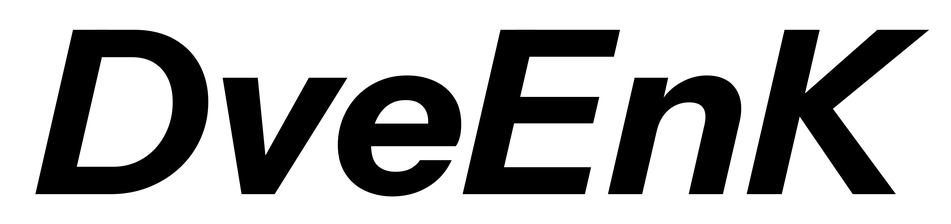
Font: InstrumentSans-Italic_Bold_Italic